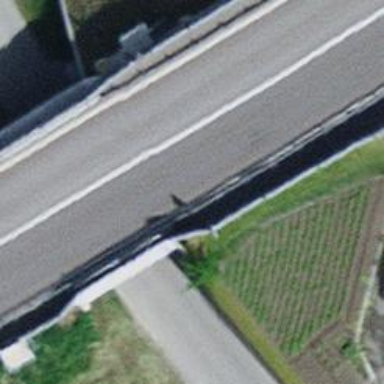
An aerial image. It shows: Motorroad bridge with asphalt surface. It is classified as trunk highway.